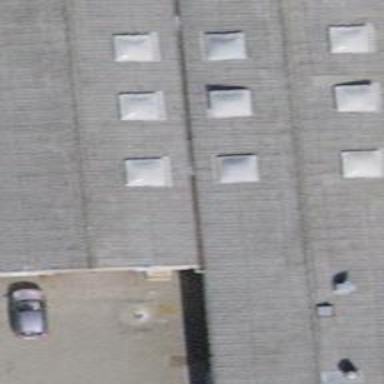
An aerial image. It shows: Industrial building.